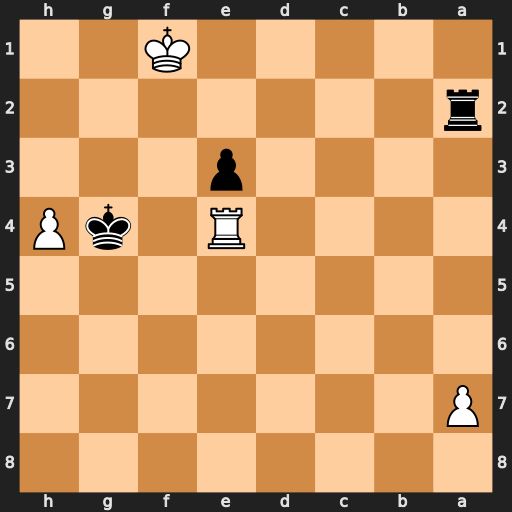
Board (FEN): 8/P7/8/8/4R1kP/4p3/r7/5K2
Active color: b
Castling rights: -
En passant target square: -
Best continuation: Kf3 a8=Q Rxa8 Rxe3+ Kxe3